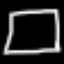
Label: square